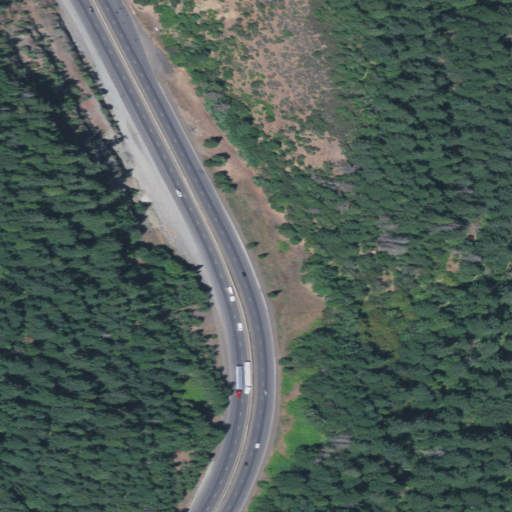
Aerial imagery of gap in Oregon named Stage Road Pass containing evergreen forest, medium intensity development, shrub, high intensity development, and low intensity development